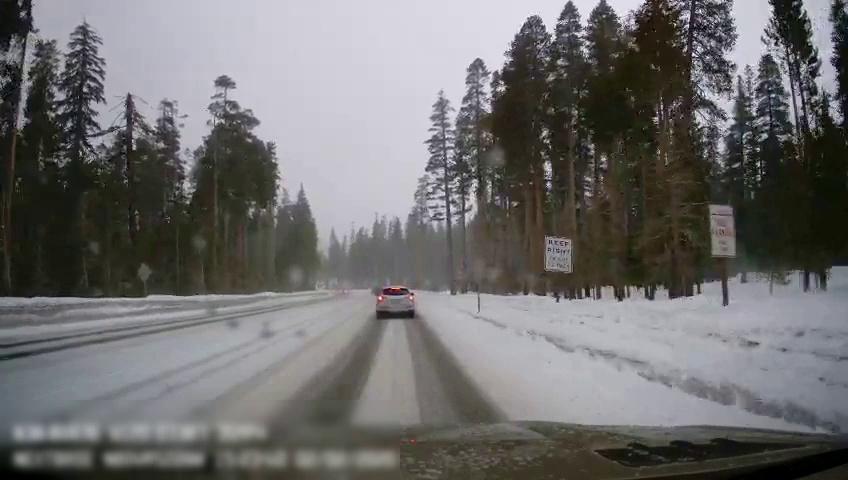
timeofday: Day
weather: Snowy
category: Drivable Space
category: Vehicles | SUV
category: Traffic | Signs
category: Traffic | Signs
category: Traffic | Signs